Question: I am new to HTML.
I am using the button style is css as given below
'''
.button_style_enabled {
background : url("images/button_down.png") ;
color : #FFFFFF;
height : 21px;
line-height : 21px;
text-align : center;
width : 112px;
border : 0px;
}
'''
How do I adjust my button size based on the text?
Thanks.
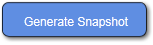
Answer: Use 'padding' instead of 'width' to set your input styles. This way you can still set the "thickness" of the control, without constraining it to a fixed width.
Regarding a 'background-image' being cut off short, you can add a min-width to fix this:
'''
input {
color : #FFFFFF;
height : 21px;
line-height : 21px;
text-align : center;
width : auto;
border : 0px;
padding-left:10px;
padding-right:10px;
min-width:100px;
}
'''
<URL>